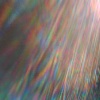
Label: sunburn